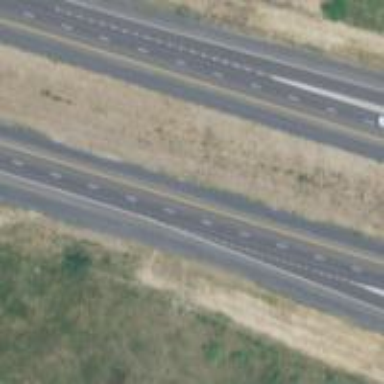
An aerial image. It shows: Motorway junction.